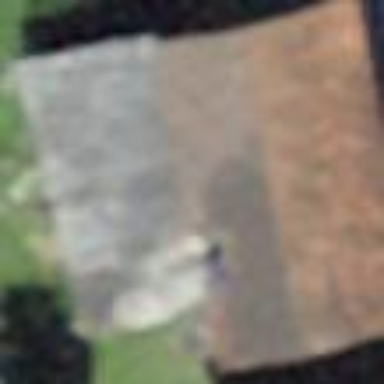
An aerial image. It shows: Simple house.